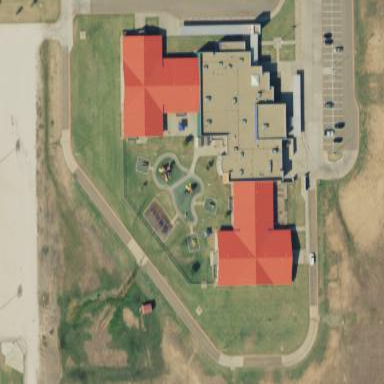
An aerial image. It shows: School building.